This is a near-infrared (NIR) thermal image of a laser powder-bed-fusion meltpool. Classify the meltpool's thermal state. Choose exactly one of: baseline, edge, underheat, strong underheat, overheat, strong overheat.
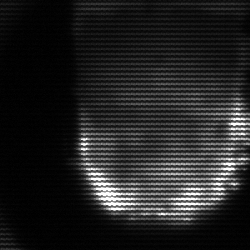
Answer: baseline